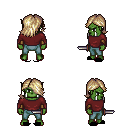
a pixel art fantasy rpg character, male body template, orc, green skin, maroon long-sleeve shirt, teal pants, white blonde swoop hairstyle, cloth bracers, black slippers, dagger, four views (front, back, left, right), 2x2 character sprite sheet, small pixel art, hard edges, no anti-aliasing